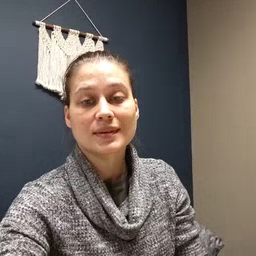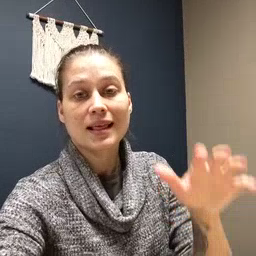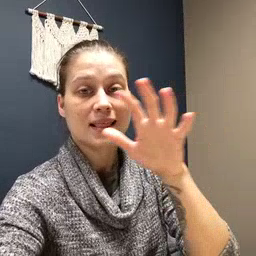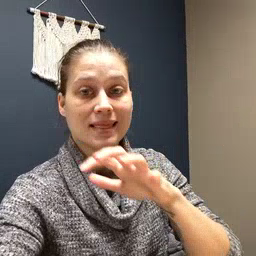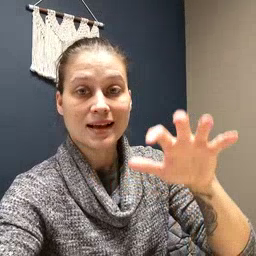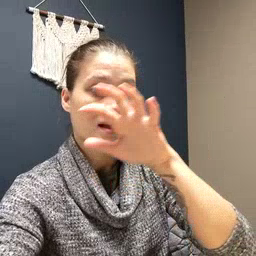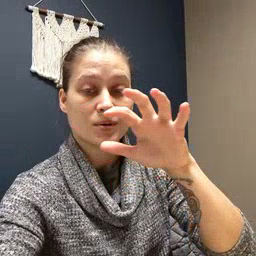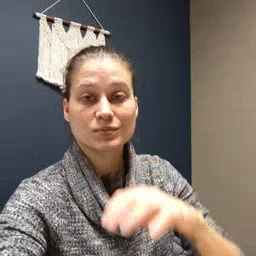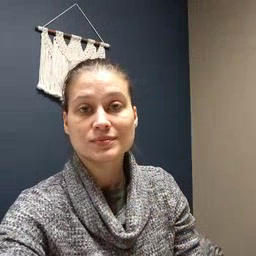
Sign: cloud